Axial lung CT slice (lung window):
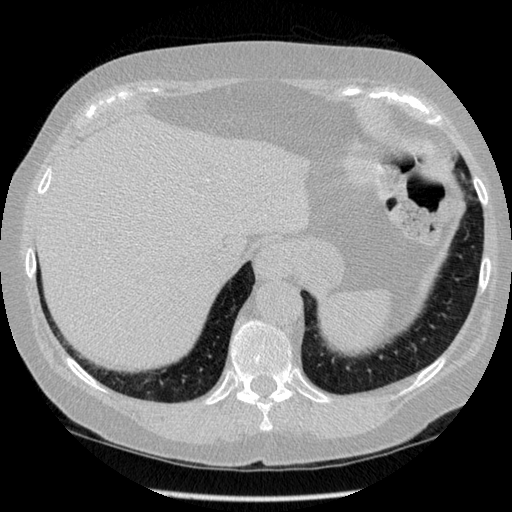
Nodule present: no